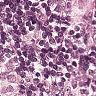
Metastatic tissue present: no